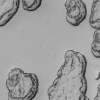
Atmospheric dust classification: not_dusty